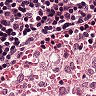
Metastatic tissue present: no